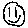
Label: smiley face